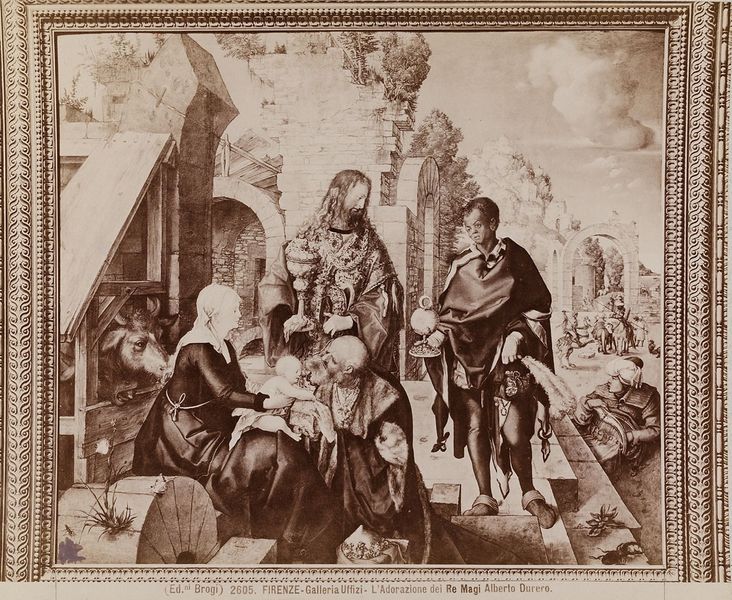
Künstler: Giacomo Brogi
Standort: Hamburg
Institution: Museum für Kunst und Gewerbe Hamburg
Schlagwörter: malerei, drei, foto, fotografie, photographie, photo, jesus christus, anbetung, jesu, christi, geburt, albumin, lukas, heiligen, lichtbild, magi, bildwerke, angewandte und bildende kunst, hessische systematik, könige, matthäus, schwarzweißpositivverfahren, silbersalzverfahren, schwarzweißfotografie, reproduktionsfotografie, kunstreproduktion, reproduktionsphotographie, albuminpapier, adorazione